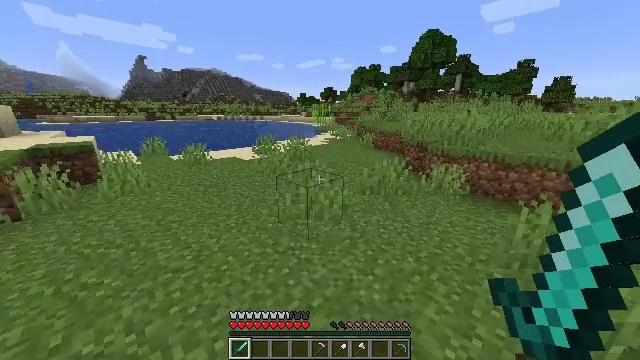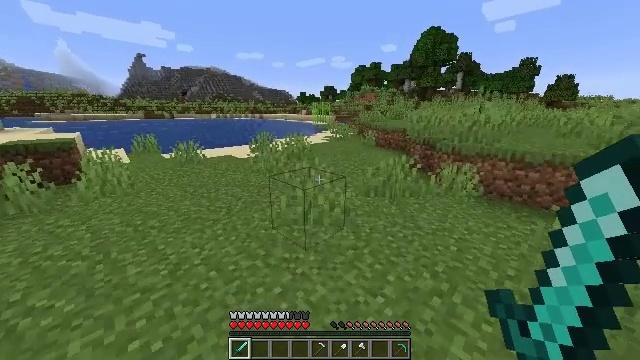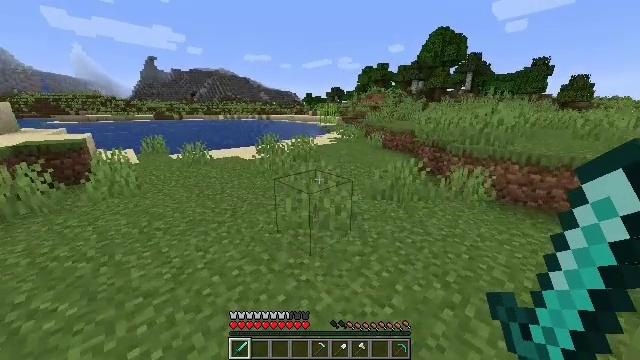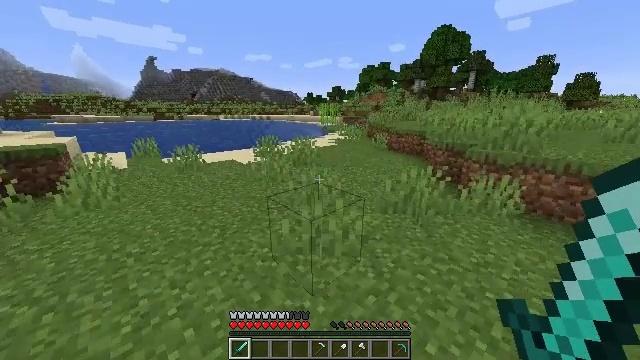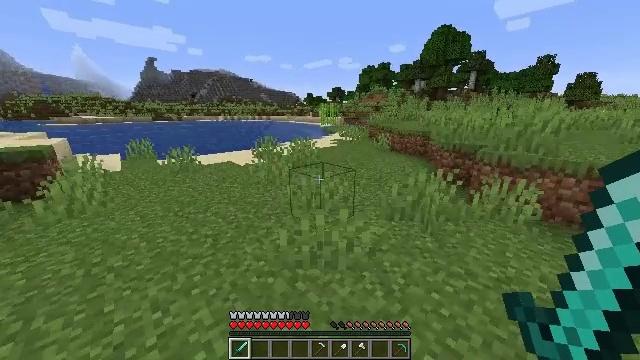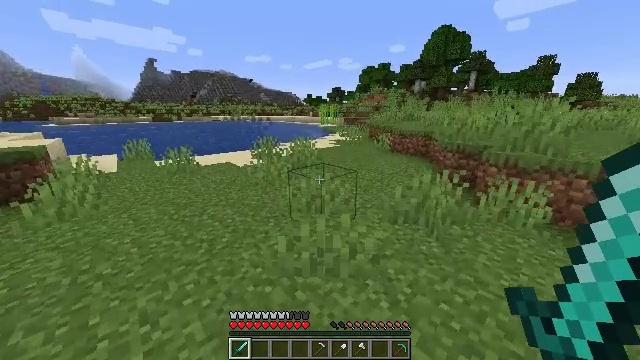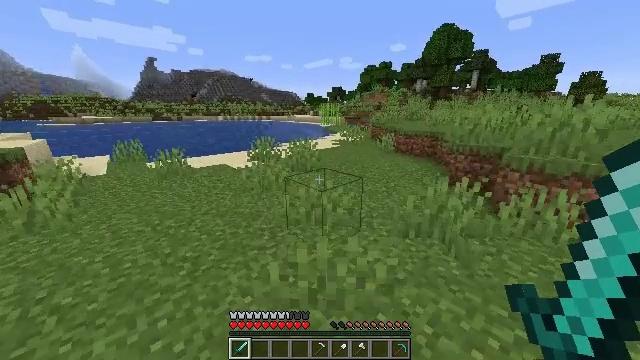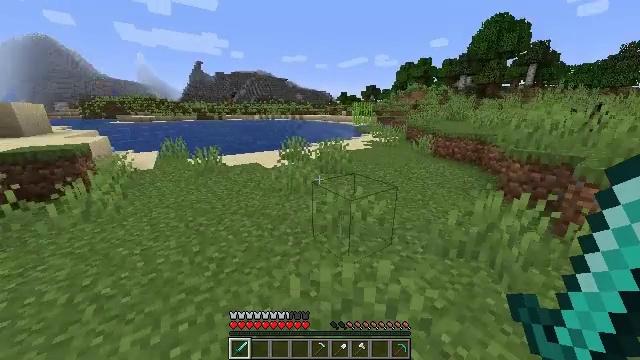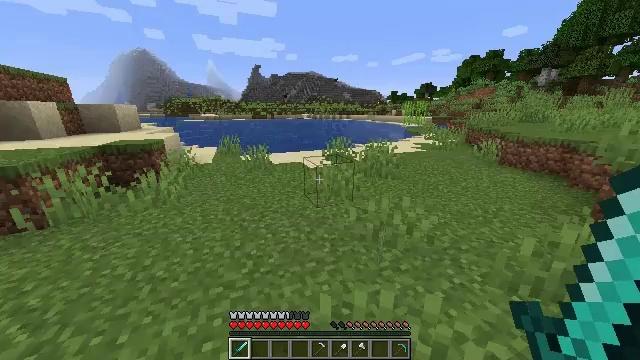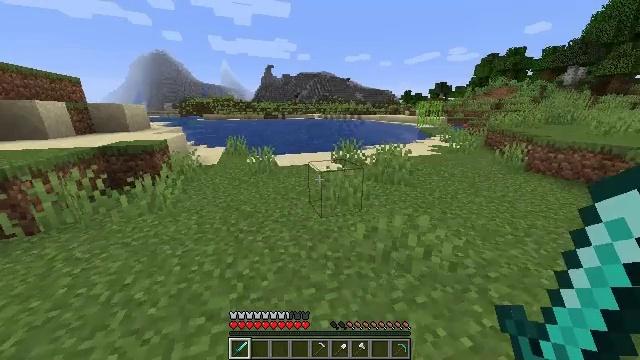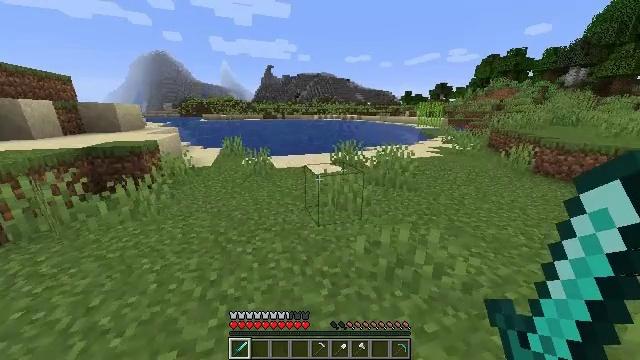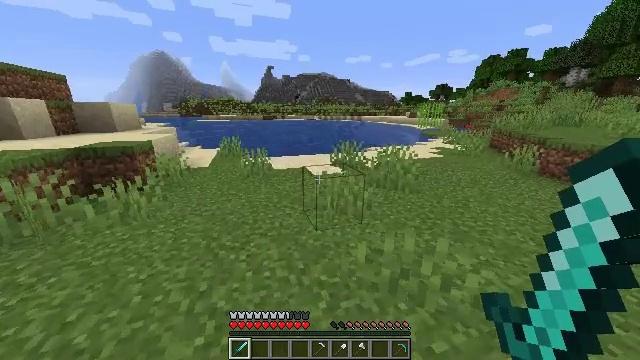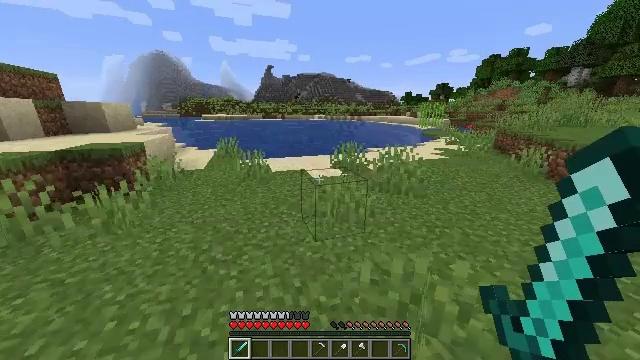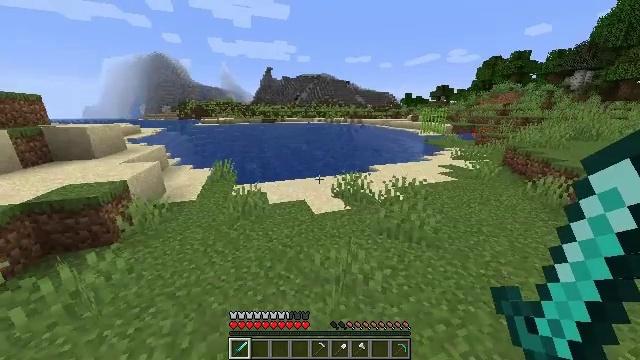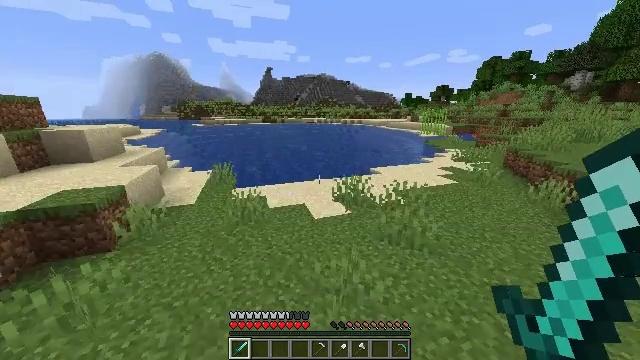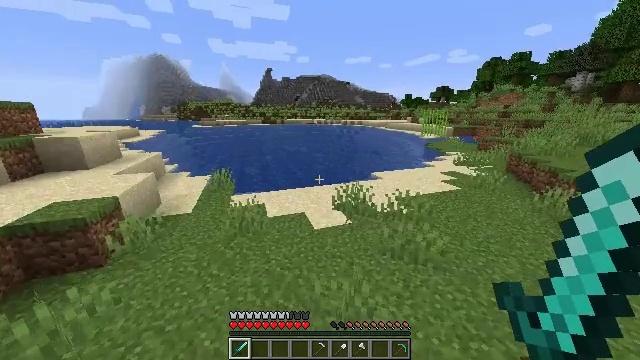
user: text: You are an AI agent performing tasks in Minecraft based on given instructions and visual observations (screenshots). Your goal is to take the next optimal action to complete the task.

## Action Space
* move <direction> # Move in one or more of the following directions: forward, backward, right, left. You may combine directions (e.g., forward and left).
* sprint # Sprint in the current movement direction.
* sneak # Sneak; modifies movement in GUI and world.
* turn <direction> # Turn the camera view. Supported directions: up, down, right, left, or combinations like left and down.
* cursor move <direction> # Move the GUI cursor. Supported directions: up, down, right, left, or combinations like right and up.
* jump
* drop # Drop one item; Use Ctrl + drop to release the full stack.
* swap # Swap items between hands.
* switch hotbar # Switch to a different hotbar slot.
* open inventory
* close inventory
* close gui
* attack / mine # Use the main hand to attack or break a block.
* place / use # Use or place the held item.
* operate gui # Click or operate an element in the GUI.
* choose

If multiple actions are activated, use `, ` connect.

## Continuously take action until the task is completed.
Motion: motion action
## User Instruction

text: Catch and defeat a cod.
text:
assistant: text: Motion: move forward
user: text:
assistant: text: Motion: move forward, turn left
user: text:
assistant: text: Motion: move forward
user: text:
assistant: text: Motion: move forward
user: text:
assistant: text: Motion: move forward
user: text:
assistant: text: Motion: move forward
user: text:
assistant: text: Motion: move forward, turn left
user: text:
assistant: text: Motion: move forward, turn left
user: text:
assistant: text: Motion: move forward, turn left
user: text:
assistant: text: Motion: move forward
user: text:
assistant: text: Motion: move forward
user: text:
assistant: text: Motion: move forward, jump
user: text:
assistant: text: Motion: move forward, jump
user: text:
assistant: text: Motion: move forward, jump
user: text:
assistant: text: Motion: move forward, jump
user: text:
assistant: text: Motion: move forward, jump
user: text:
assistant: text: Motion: move forward, jump
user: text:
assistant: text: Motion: move forward, jump
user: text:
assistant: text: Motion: move forward, jump
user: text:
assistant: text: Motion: move forward, jump
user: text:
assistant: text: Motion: move forward
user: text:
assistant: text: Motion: move forward
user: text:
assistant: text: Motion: move forward
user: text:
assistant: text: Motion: move forward
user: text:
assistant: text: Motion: move forward
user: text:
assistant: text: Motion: move forward
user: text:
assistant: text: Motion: move forward
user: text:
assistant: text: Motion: move forward
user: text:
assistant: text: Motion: move forward
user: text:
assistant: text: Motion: move forward